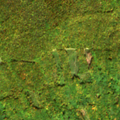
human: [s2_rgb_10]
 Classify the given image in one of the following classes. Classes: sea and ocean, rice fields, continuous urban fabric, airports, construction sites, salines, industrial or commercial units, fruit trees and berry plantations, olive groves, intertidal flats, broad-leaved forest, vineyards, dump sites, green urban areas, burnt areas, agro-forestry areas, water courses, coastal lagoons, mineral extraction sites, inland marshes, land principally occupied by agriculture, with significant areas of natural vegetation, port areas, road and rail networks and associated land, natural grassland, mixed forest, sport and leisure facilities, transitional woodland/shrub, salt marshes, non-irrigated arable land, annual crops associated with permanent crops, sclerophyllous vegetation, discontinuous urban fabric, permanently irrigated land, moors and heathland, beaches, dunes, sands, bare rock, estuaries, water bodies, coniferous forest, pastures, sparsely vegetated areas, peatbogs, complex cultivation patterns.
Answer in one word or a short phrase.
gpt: broad-leaved forest